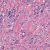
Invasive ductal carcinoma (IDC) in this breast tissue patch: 1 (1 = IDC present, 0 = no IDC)